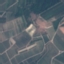
Label: PermanentCrop